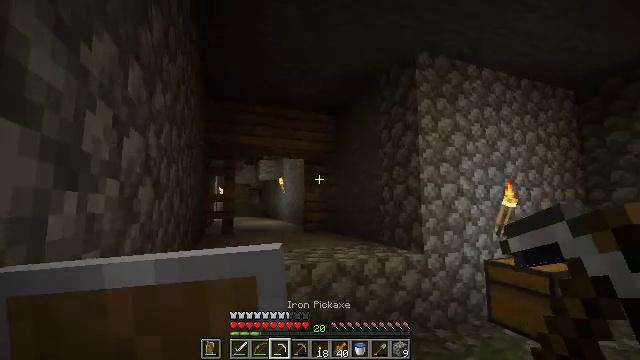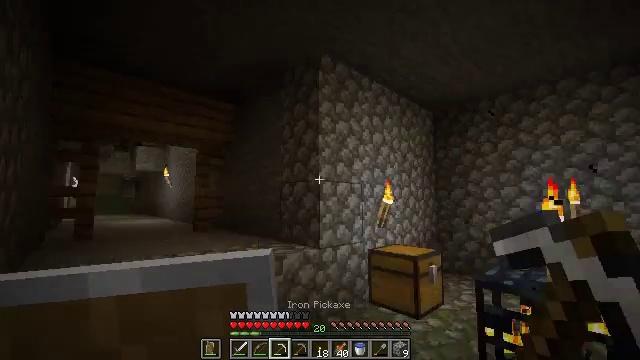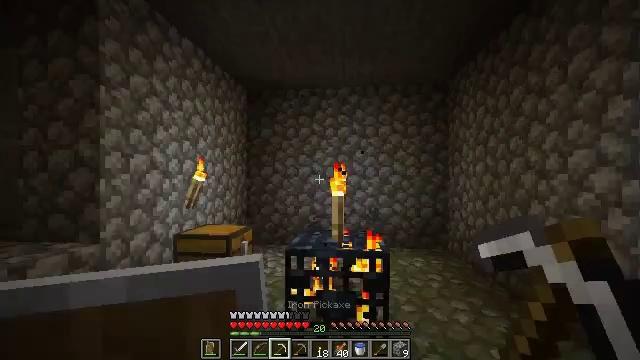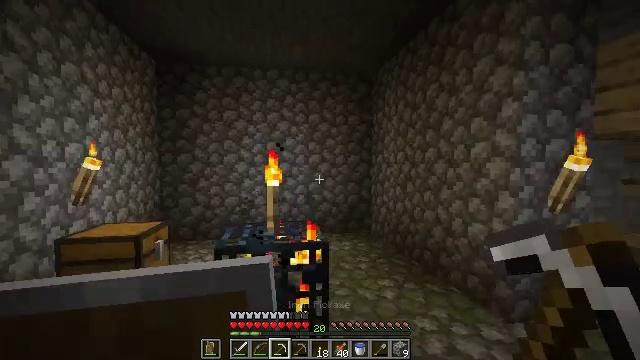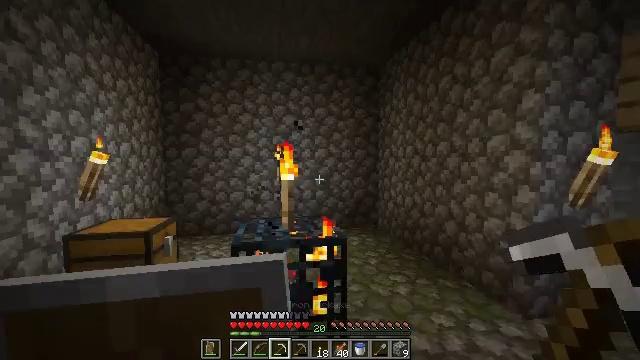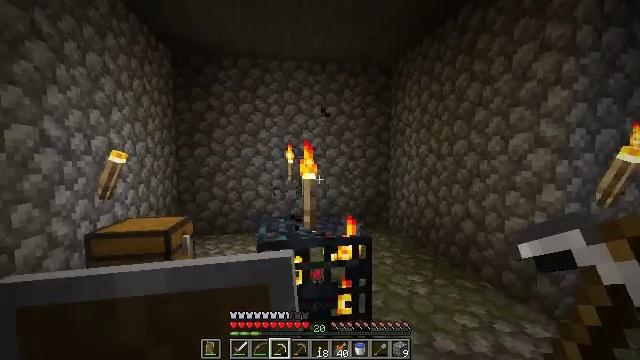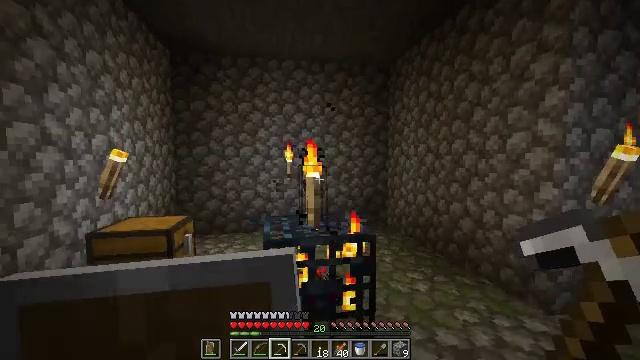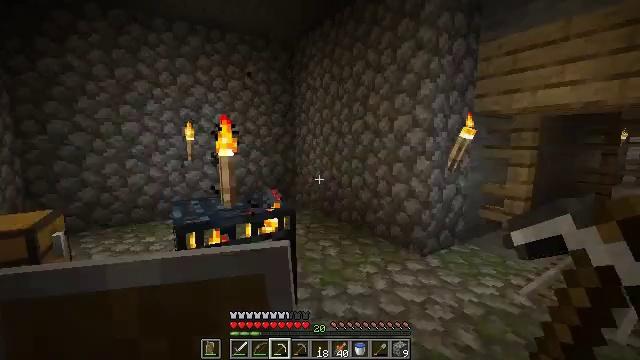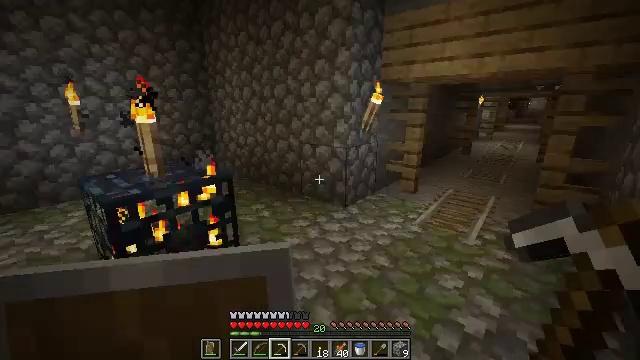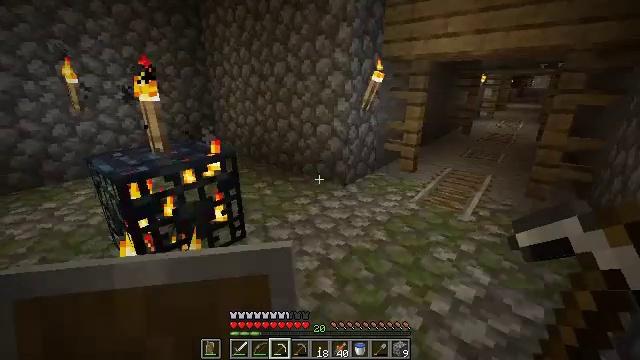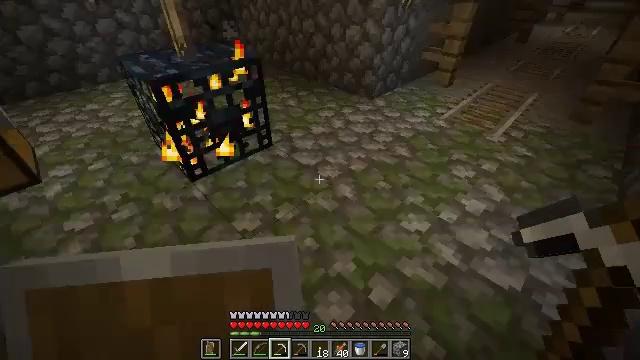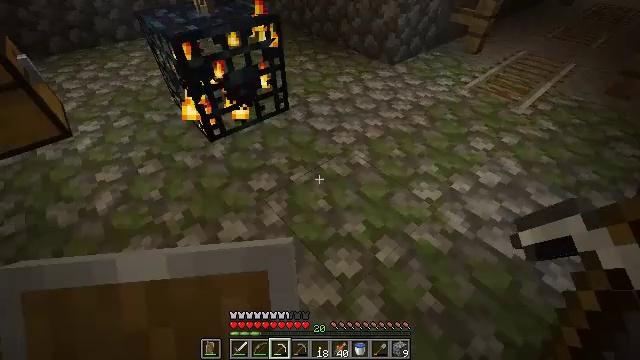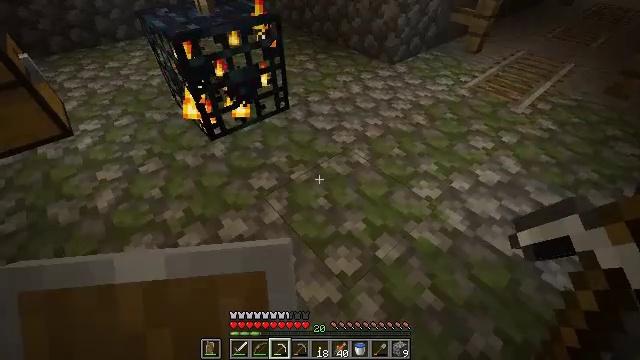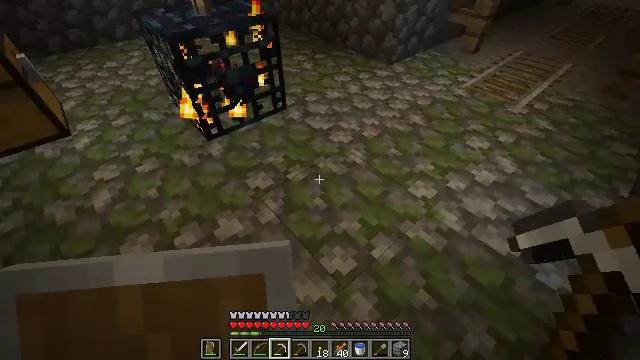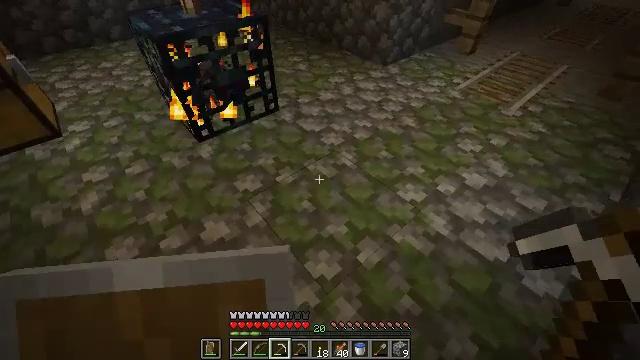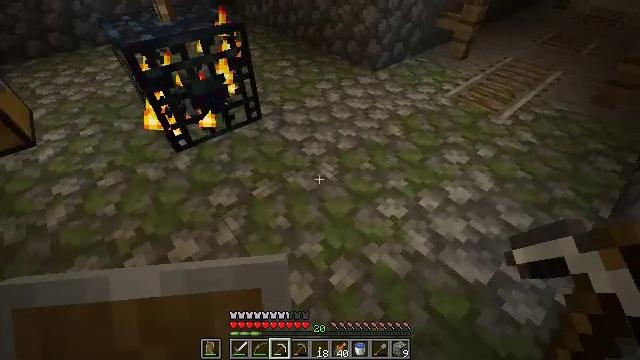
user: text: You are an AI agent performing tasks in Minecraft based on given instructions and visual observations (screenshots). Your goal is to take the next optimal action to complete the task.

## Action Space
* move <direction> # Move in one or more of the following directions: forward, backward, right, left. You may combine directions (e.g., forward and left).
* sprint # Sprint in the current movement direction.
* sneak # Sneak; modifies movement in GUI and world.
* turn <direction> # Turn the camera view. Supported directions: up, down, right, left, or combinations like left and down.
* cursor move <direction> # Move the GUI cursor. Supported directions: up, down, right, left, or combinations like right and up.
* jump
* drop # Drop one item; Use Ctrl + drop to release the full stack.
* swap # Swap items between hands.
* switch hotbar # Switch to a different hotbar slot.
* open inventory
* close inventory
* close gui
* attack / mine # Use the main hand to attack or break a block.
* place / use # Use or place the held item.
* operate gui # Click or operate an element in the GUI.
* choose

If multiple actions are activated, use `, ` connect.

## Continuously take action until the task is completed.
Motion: motion action
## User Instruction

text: Clear out the cobweb from the stronghold.
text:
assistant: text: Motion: move forward, turn right
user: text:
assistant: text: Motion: move forward, turn right and down
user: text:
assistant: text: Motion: turn right and down
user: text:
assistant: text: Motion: move left, turn down
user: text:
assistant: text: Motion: move left
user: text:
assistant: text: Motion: move back and move left, turn right
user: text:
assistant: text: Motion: move back and move left, turn right and down
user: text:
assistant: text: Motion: move back, turn right and down
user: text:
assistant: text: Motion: turn down
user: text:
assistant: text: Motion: turn left and down
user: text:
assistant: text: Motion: turn left and down
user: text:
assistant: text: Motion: no_op
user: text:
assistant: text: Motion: move right
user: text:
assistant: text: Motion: move forward and move right
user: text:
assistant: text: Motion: move forward and move right
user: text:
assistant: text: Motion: move forward and move right, turn left and up
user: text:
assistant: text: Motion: move forward and move right, turn left and up
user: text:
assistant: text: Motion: move forward and move right, turn left and up
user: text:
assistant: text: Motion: move forward and move right, turn up
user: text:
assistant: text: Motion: move forward and move right, turn right and up
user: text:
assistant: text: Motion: move right, turn right and up
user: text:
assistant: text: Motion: move forward and move right
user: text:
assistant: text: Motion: move forward and move right, turn right and up
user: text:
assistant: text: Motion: move forward and move right, turn right and up
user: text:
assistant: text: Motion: move forward and move right
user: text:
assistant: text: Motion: move forward
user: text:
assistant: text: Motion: move forward
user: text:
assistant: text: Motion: move forward
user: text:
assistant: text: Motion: move forward
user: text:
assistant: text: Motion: move forward